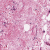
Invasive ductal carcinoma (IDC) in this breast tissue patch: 0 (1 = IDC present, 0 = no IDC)